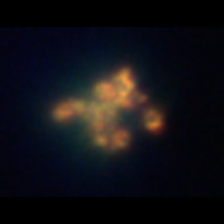
Taxon: Ciliates
Group: Other